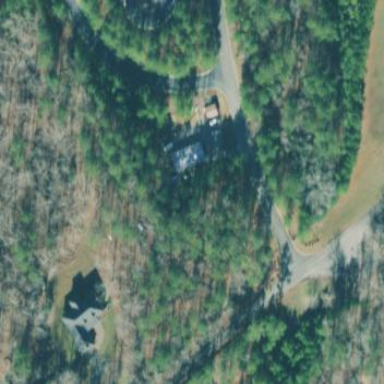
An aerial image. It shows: Fence is in the image.